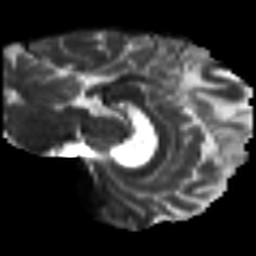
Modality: T2w
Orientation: sagittal
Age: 33
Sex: male
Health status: ill
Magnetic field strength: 3 T
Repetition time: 9 s
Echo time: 0.093 s